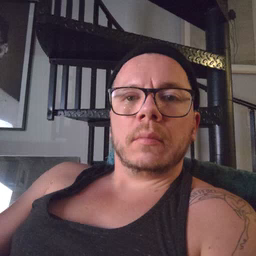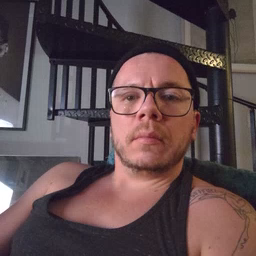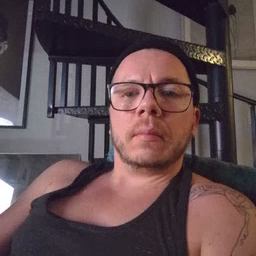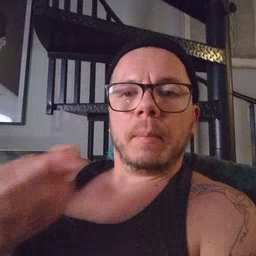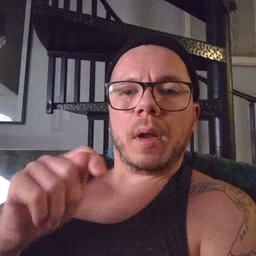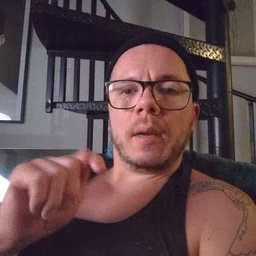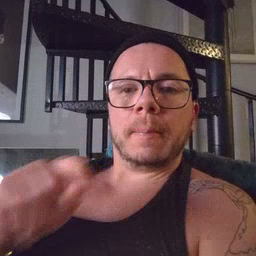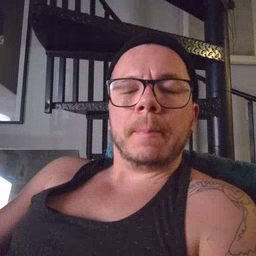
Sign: potty